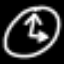
Label: clock